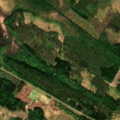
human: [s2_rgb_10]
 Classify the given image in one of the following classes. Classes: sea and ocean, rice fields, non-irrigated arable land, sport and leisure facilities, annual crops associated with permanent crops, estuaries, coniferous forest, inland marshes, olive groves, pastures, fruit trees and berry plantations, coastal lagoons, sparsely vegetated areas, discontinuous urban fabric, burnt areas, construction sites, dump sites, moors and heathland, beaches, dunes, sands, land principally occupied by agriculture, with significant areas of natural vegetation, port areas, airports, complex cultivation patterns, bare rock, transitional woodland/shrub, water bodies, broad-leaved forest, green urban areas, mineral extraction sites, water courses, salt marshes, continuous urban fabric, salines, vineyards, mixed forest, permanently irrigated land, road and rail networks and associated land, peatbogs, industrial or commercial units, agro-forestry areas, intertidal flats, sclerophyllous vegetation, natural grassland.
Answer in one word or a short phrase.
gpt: coniferous forest, mixed forest, transitional woodland/shrub, inland marshes